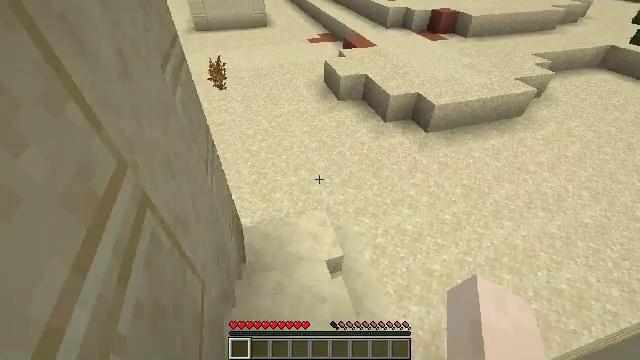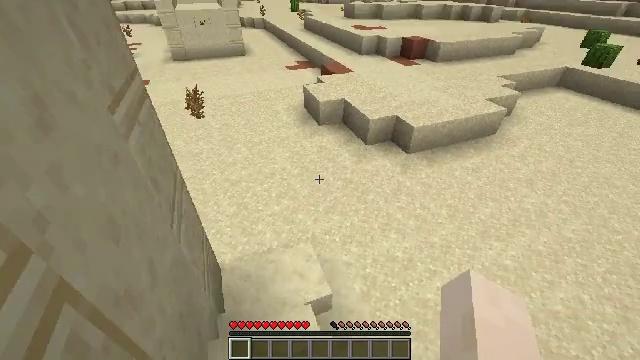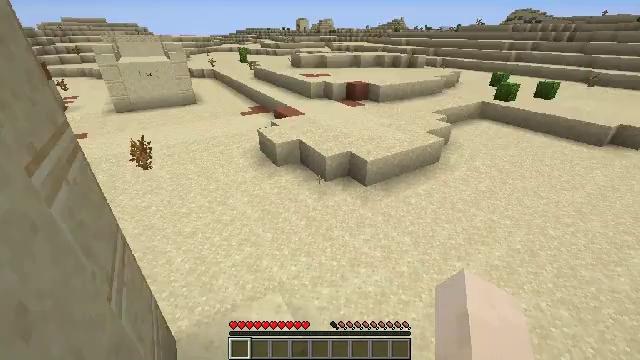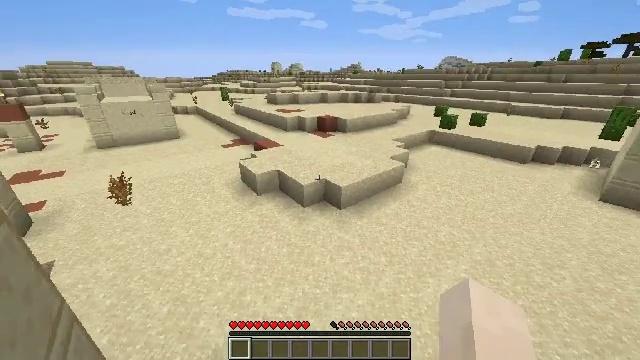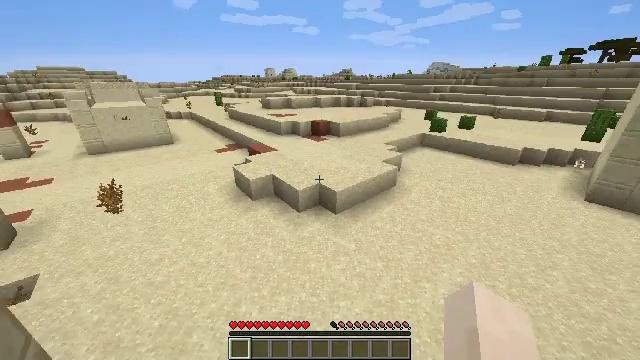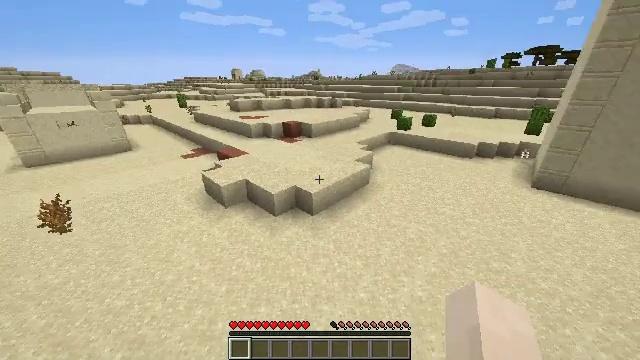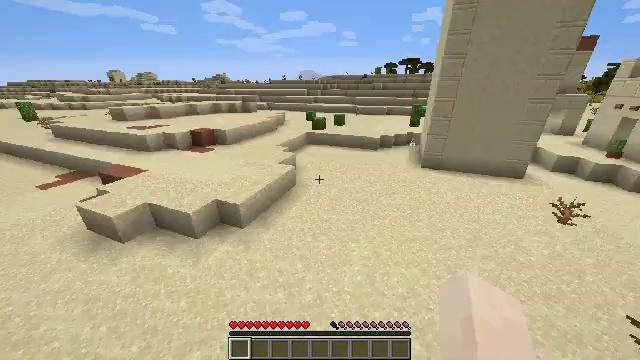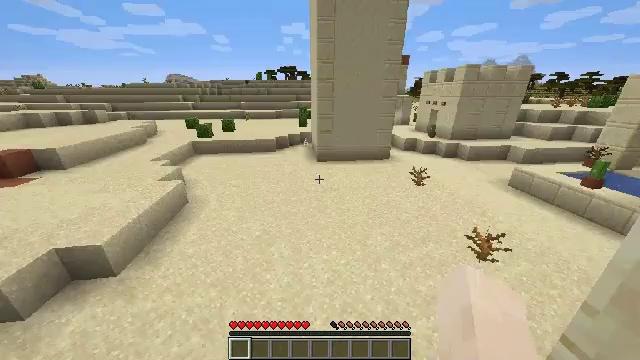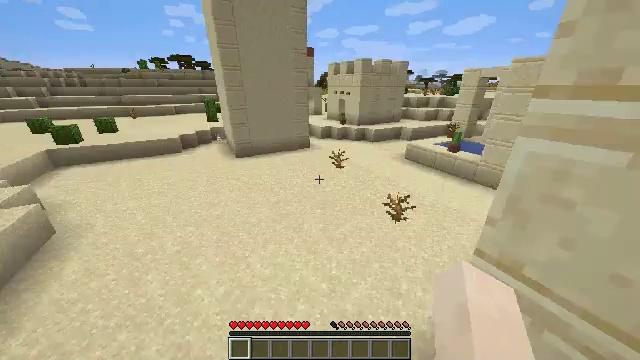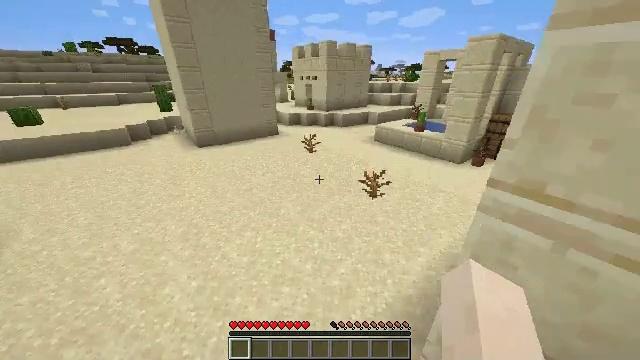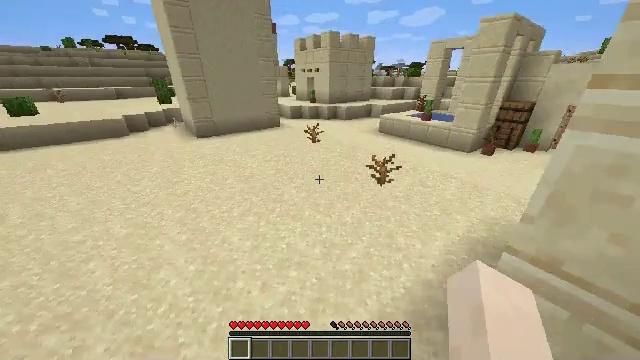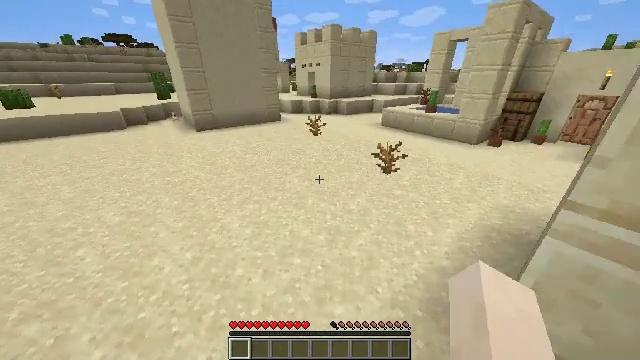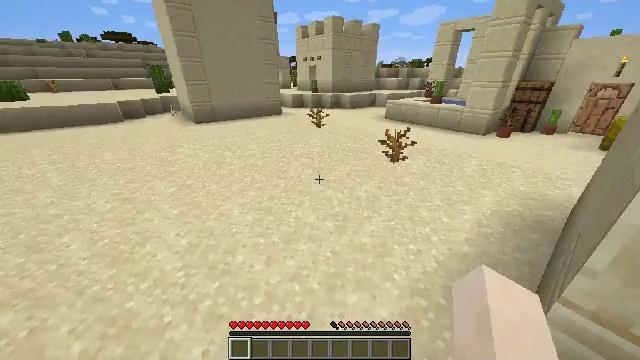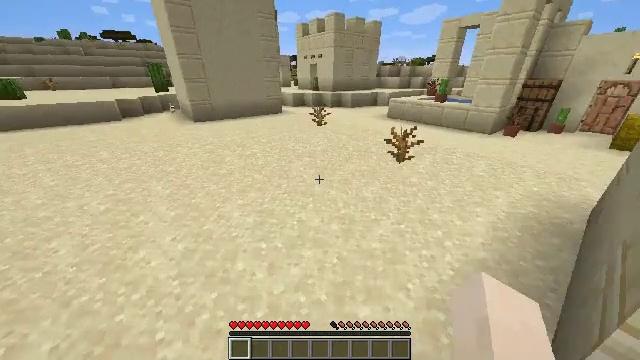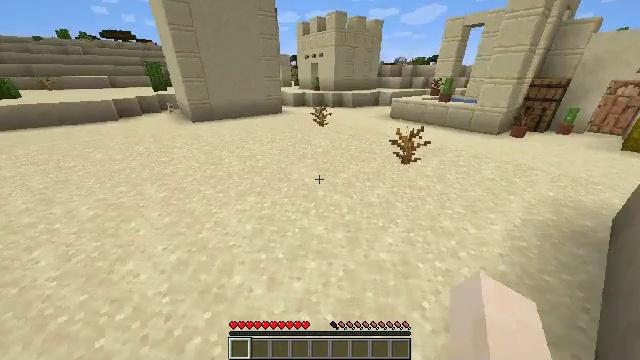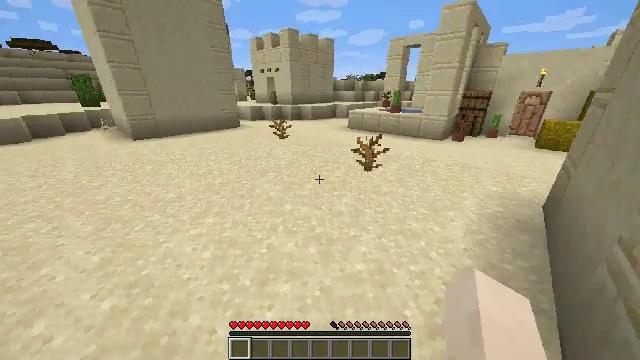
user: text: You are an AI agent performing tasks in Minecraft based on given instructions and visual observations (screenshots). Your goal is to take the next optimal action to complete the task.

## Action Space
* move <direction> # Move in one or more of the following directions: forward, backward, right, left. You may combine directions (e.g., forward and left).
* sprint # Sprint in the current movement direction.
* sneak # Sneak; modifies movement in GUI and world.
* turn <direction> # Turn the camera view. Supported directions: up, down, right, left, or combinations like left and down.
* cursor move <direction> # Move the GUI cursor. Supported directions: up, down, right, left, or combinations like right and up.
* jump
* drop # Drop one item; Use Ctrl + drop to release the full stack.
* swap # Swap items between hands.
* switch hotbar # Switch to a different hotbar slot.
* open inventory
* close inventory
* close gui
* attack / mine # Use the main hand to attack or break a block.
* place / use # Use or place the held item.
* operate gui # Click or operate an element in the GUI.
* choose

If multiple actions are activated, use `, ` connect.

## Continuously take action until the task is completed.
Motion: motion action
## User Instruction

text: Break the chest to retrieve items inside.
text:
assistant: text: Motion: move forward, sprint, turn right and up
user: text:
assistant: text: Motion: move forward, sprint, turn right and up
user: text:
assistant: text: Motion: move forward, sprint, turn right and up
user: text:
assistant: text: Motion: move forward, sprint, turn right
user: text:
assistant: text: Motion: move forward, sprint, turn right
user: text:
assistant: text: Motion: move forward, sprint, turn right
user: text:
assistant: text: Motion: move forward, sprint, turn right and up
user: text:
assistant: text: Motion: move forward, sprint, turn right and down
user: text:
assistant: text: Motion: move forward, sprint, turn right and down
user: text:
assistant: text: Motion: move forward, sprint
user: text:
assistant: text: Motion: move forward, sprint
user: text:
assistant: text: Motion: move forward, sprint
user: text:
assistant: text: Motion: move forward, sprint
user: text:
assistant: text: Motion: move forward, sprint
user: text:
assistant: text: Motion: move forward, sprint, turn right and up
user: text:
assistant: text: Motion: move forward, sprint, turn right and up
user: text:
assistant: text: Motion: move forward, sprint, turn right and up
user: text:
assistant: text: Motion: move forward, sprint, turn right and up
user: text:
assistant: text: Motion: move forward, sprint, turn up
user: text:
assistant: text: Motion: move forward, sprint, turn up
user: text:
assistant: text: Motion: move forward, sprint
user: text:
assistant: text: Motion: move forward, sprint
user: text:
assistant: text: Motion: move forward, sprint
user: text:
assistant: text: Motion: move forward, sprint
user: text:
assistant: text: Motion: move forward, sprint
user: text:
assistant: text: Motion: move forward, sprint, jump
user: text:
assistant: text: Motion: move forward, sprint, jump
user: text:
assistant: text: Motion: move forward, sprint, turn right, jump
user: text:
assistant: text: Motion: move forward, sprint, turn right, jump
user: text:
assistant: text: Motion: move forward, sprint, turn right, jump